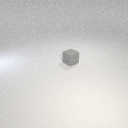
small gray rubber cube